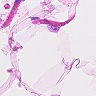
Metastatic tissue present: no